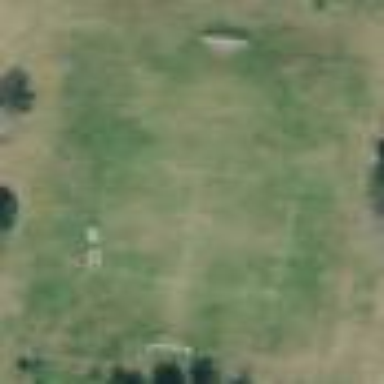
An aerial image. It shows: Soccer pitch identified as Soccer Field S7 in George Bush Park.